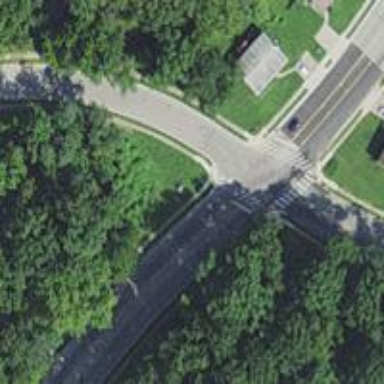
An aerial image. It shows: Stop road.